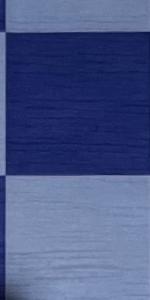
Label: Empty